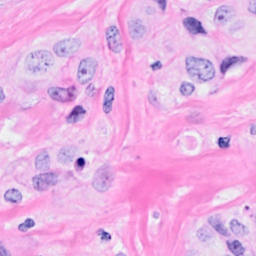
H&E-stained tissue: Breast